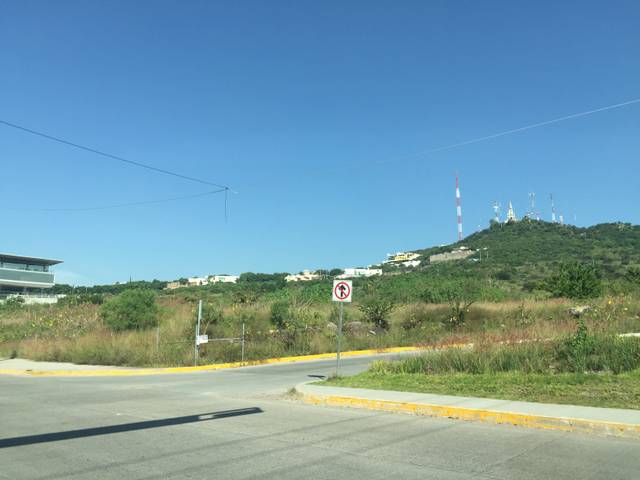
Region: Mexico
Coordinates: 21.155, -101.71